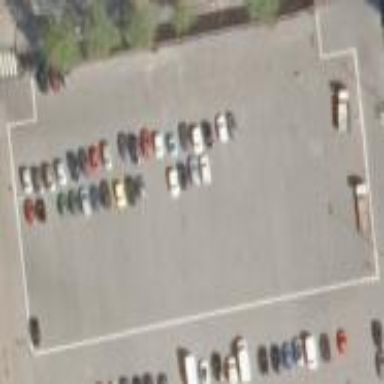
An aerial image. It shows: Paved parking area designed for buses.